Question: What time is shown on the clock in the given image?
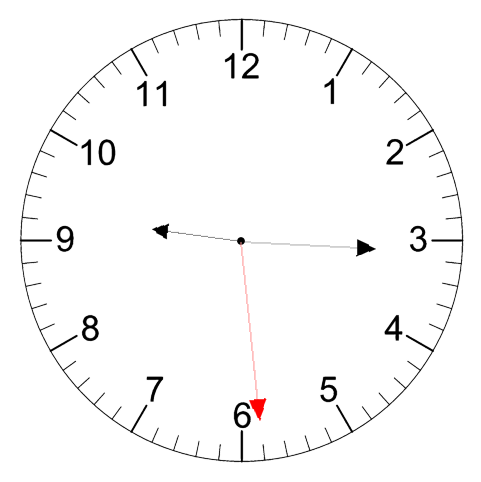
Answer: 09:15:29